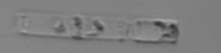
Label: Cerataulina_pelagica